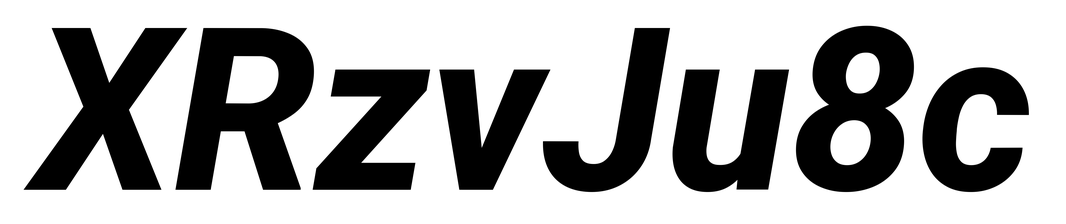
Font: Roboto-Italic_ExtraBold_Italic